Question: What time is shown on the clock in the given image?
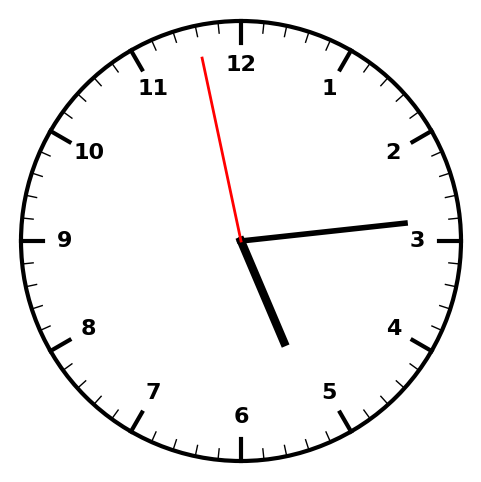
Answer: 05:13:58